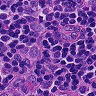
Metastatic tissue present: yes